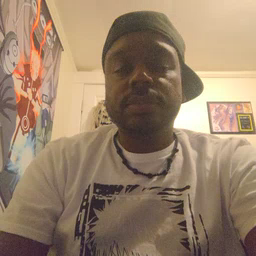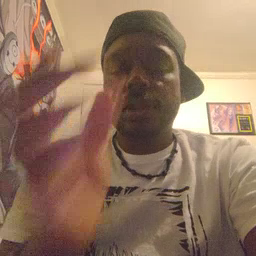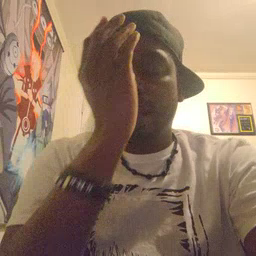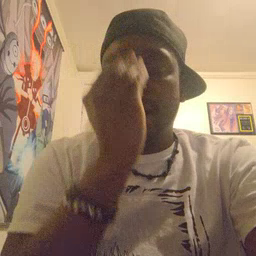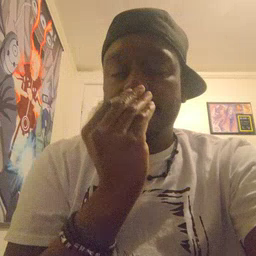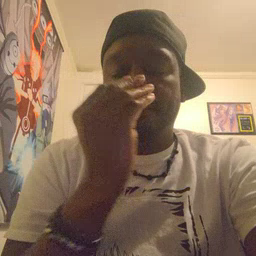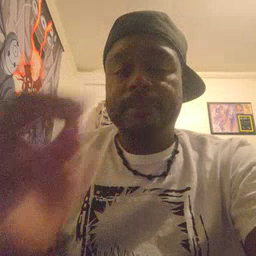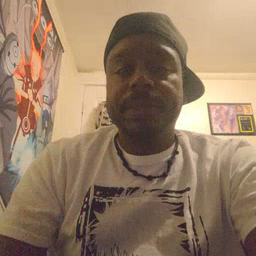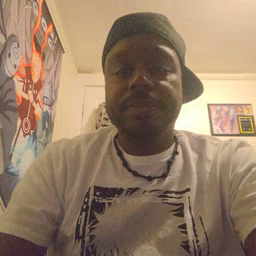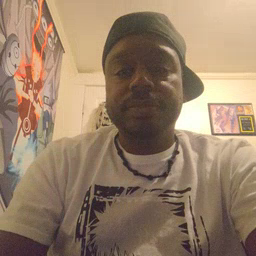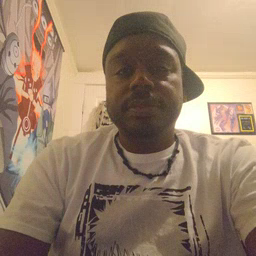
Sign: sleep